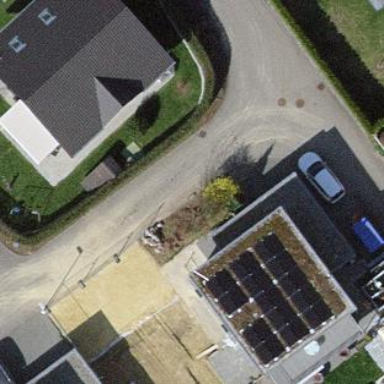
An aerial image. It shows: Simple house.